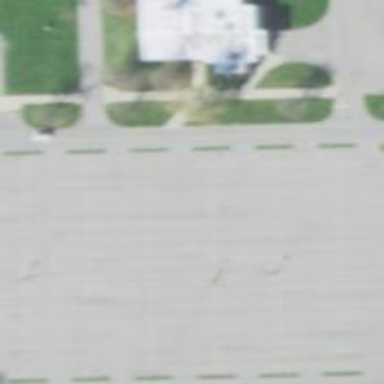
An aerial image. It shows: Parking area.